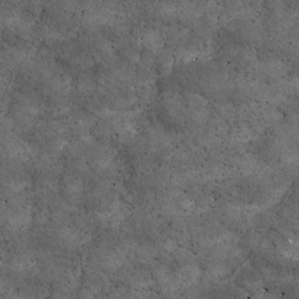
Label: non_frost